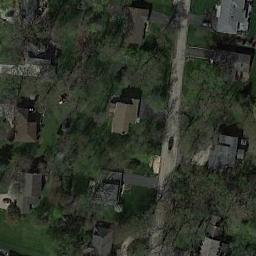
Label: residential